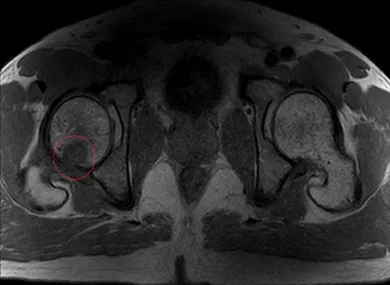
Imaging examinations performed after chemotherapy. (C) MRI scans on November 29, 2020 show patchy shadows are seen on the right femoral head and greater trochanter, enhanced scans are seen to be enhanced, consider metastasis.
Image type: radiology (mri)